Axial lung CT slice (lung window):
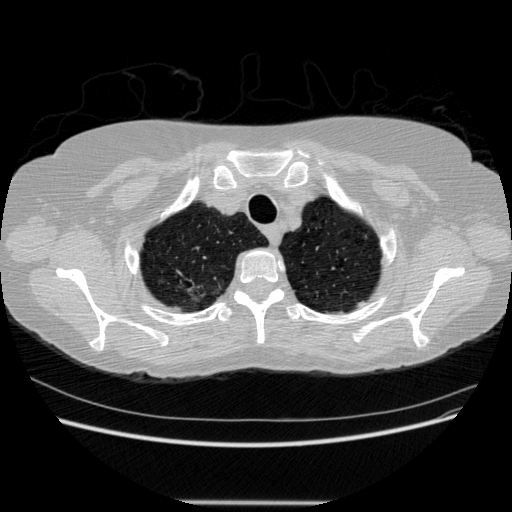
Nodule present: no